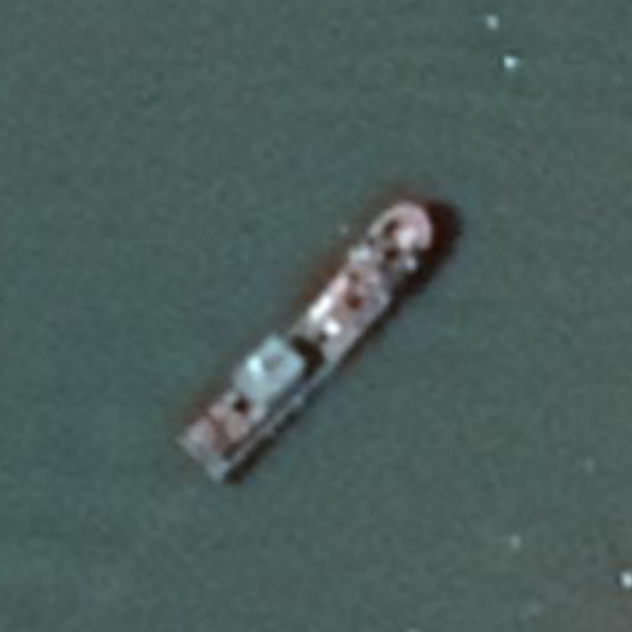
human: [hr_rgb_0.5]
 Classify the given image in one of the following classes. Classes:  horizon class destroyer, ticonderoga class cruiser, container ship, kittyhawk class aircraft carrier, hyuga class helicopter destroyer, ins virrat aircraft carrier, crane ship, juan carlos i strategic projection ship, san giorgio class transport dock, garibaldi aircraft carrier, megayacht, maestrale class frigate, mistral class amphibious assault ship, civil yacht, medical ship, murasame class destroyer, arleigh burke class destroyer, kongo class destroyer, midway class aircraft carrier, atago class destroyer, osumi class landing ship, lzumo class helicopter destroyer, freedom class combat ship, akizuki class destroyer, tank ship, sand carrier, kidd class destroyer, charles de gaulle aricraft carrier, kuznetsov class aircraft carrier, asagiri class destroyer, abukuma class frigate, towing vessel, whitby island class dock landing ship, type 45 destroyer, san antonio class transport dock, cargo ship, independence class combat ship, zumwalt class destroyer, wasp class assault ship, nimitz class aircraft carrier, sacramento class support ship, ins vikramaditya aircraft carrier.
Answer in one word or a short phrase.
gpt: Cargo ship